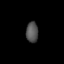
Tissue: lung
Cell type: Endothelial cells
Senescence score: 0.6057
Nuclear area (px): 239
Mean DAPI intensity: 83.176